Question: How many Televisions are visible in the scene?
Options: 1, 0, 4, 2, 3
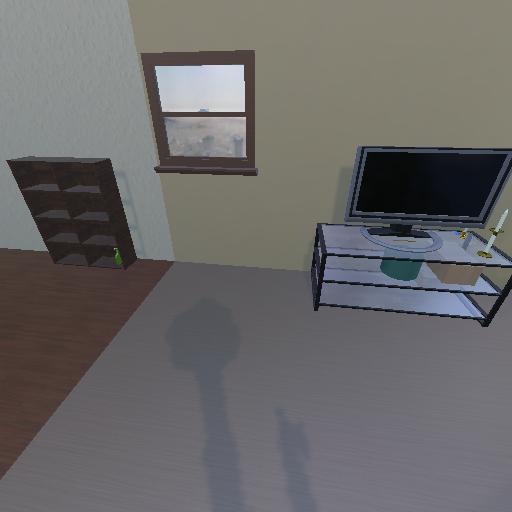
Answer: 1